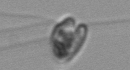
Label: flagellate_morphotype1